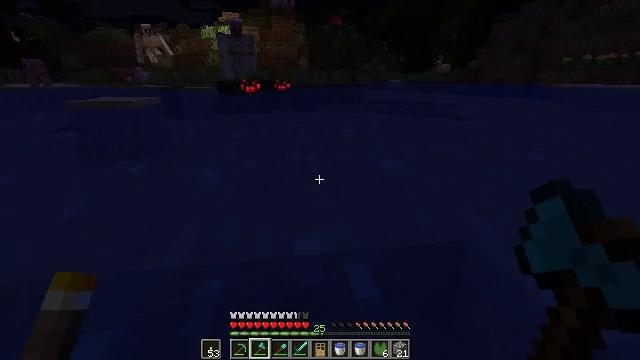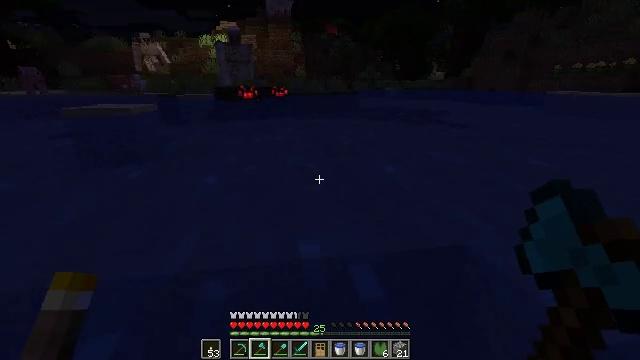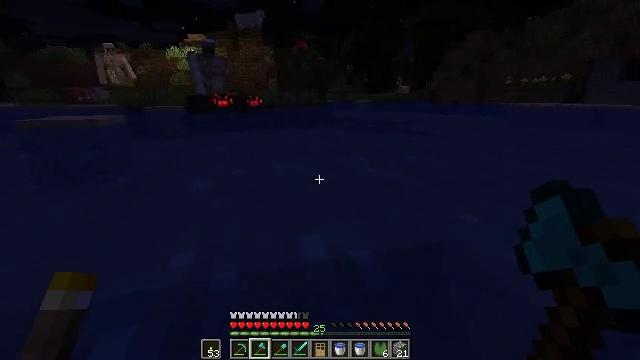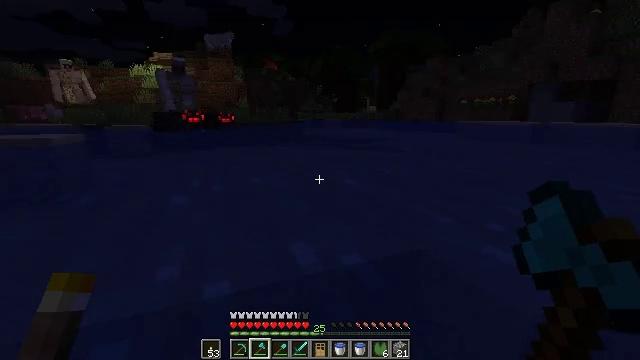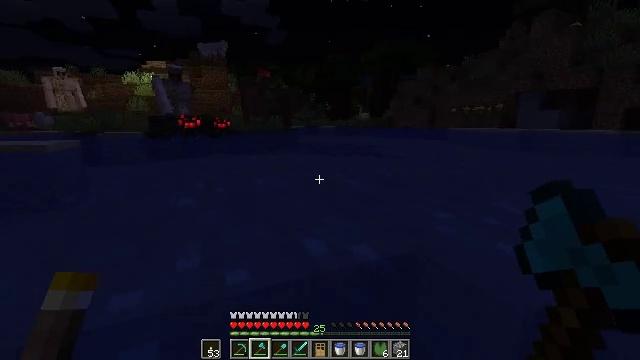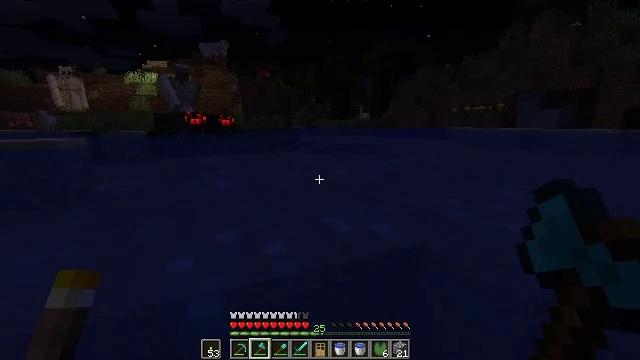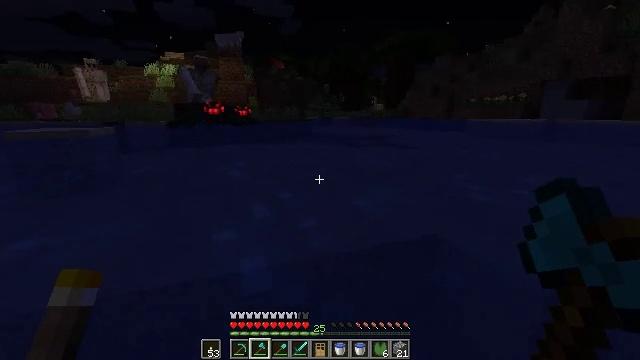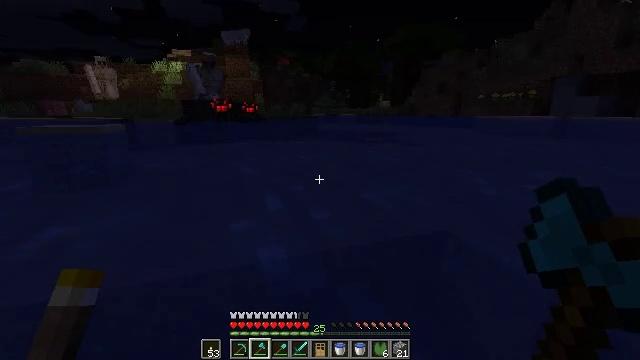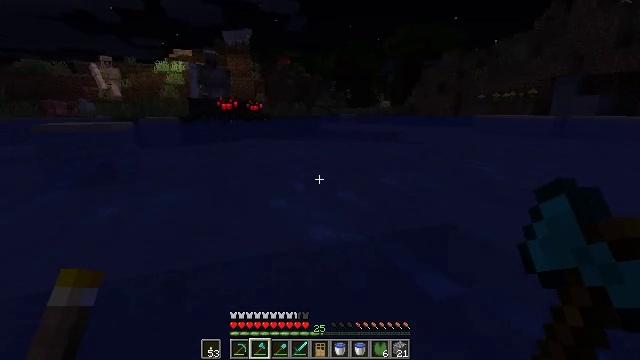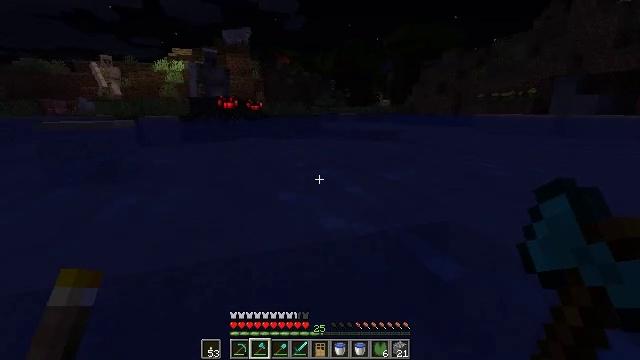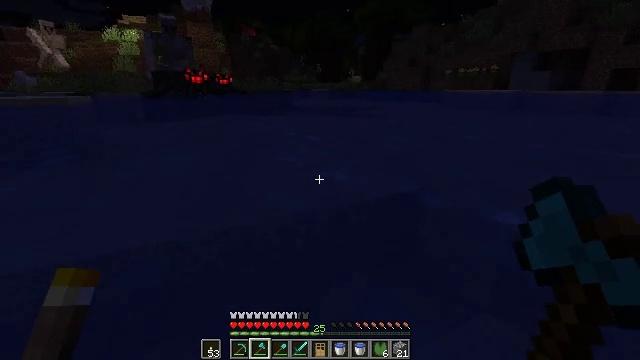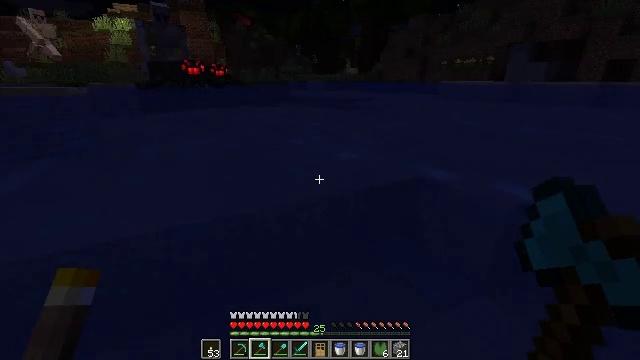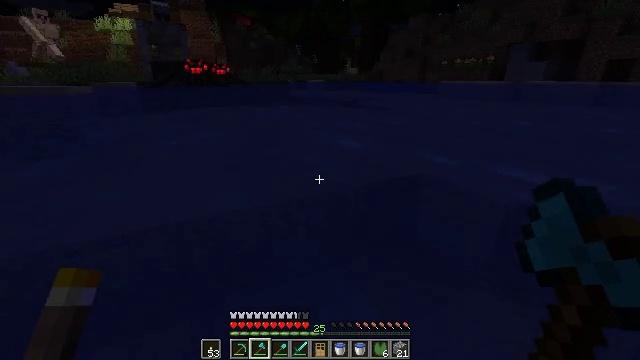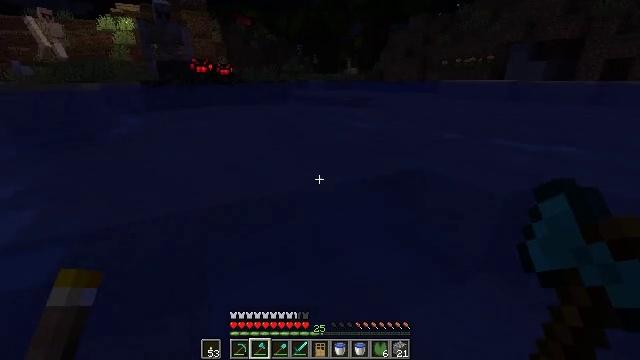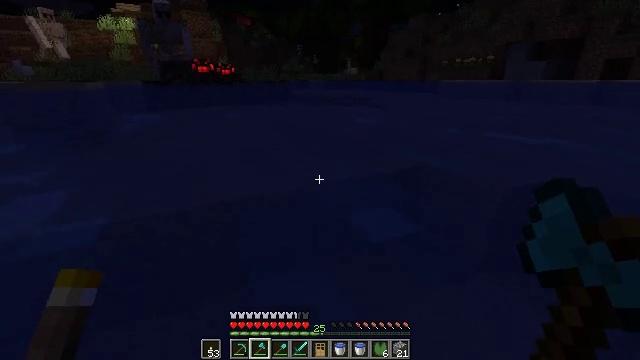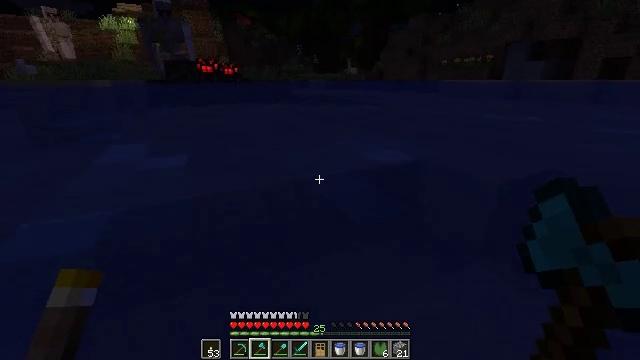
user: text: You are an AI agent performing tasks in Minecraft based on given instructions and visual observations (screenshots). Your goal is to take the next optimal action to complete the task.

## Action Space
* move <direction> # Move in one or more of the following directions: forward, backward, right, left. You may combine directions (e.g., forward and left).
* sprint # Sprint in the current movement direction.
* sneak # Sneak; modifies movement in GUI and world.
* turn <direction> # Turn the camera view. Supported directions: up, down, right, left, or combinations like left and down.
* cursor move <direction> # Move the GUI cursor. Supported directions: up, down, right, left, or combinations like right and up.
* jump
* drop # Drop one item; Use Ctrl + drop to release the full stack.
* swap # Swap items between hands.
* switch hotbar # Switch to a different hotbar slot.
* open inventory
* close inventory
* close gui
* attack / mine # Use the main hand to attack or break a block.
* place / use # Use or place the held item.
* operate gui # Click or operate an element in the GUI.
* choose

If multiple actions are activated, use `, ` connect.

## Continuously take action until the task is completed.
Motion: motion action
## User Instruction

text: Drop an oak door.
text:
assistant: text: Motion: move back and move left, sprint, turn up
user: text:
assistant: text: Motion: move back and move left, sprint, turn right and up
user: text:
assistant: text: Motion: move back and move left, sprint, turn right and up
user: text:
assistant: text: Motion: move back and move left, sprint, turn right and up
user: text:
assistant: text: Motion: move back and move left, sprint
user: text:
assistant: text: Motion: move back and move left, sprint, turn left and down
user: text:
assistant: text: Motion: move back and move left, sprint, turn left
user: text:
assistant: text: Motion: move back and move left, sprint
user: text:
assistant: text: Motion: move back and move left
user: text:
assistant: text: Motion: move back and move left, turn right and down
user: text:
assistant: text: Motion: move back, turn down
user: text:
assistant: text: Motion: move back
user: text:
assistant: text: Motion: move back
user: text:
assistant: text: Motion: move back
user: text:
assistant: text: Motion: move back
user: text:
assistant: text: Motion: move back
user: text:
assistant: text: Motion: move back, turn right and up
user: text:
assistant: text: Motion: move back and move right, turn right and up
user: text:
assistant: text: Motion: move back and move right, turn right
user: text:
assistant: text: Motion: move back and move right
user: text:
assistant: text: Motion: move back and move right
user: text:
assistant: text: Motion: move back and move right, turn right and up
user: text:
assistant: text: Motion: move right, sprint, turn right and up
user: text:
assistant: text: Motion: move forward and move right, sprint, turn right and down
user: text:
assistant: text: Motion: move forward and move right, sprint, turn right and down
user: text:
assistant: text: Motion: move forward and move right, sprint
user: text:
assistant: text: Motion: move forward and move right, sprint, turn right and up
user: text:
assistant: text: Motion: move forward and move right, sprint, turn right and up
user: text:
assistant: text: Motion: move forward and move right, sprint, turn right and up
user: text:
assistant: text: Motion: move forward, sprint